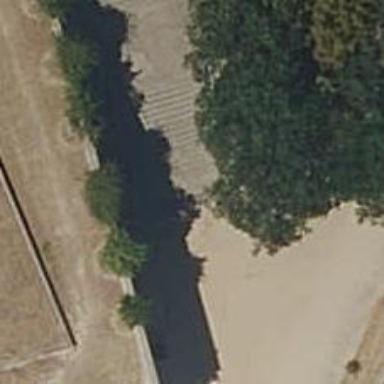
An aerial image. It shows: Road with steps.